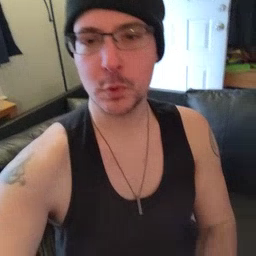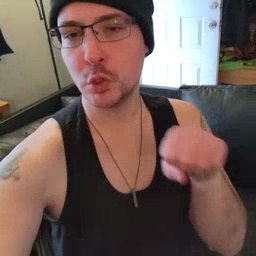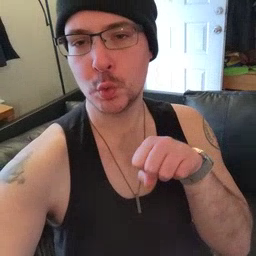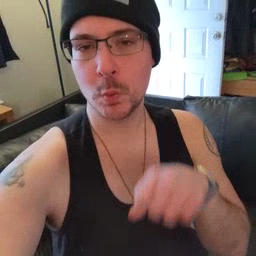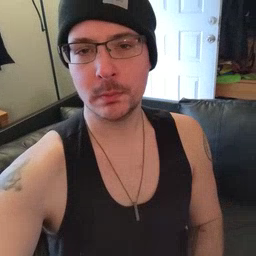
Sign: shoe